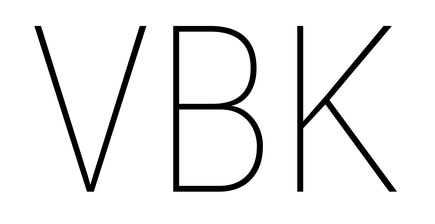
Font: Roboto_Condensed_Thin